Field crop: maize
Growth stage: 1
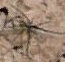
Species: salsola